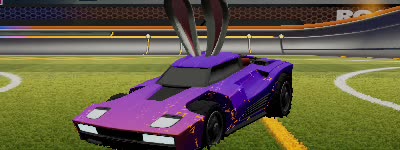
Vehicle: breakout